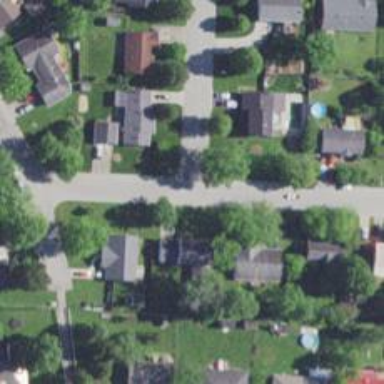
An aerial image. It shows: Residential road.